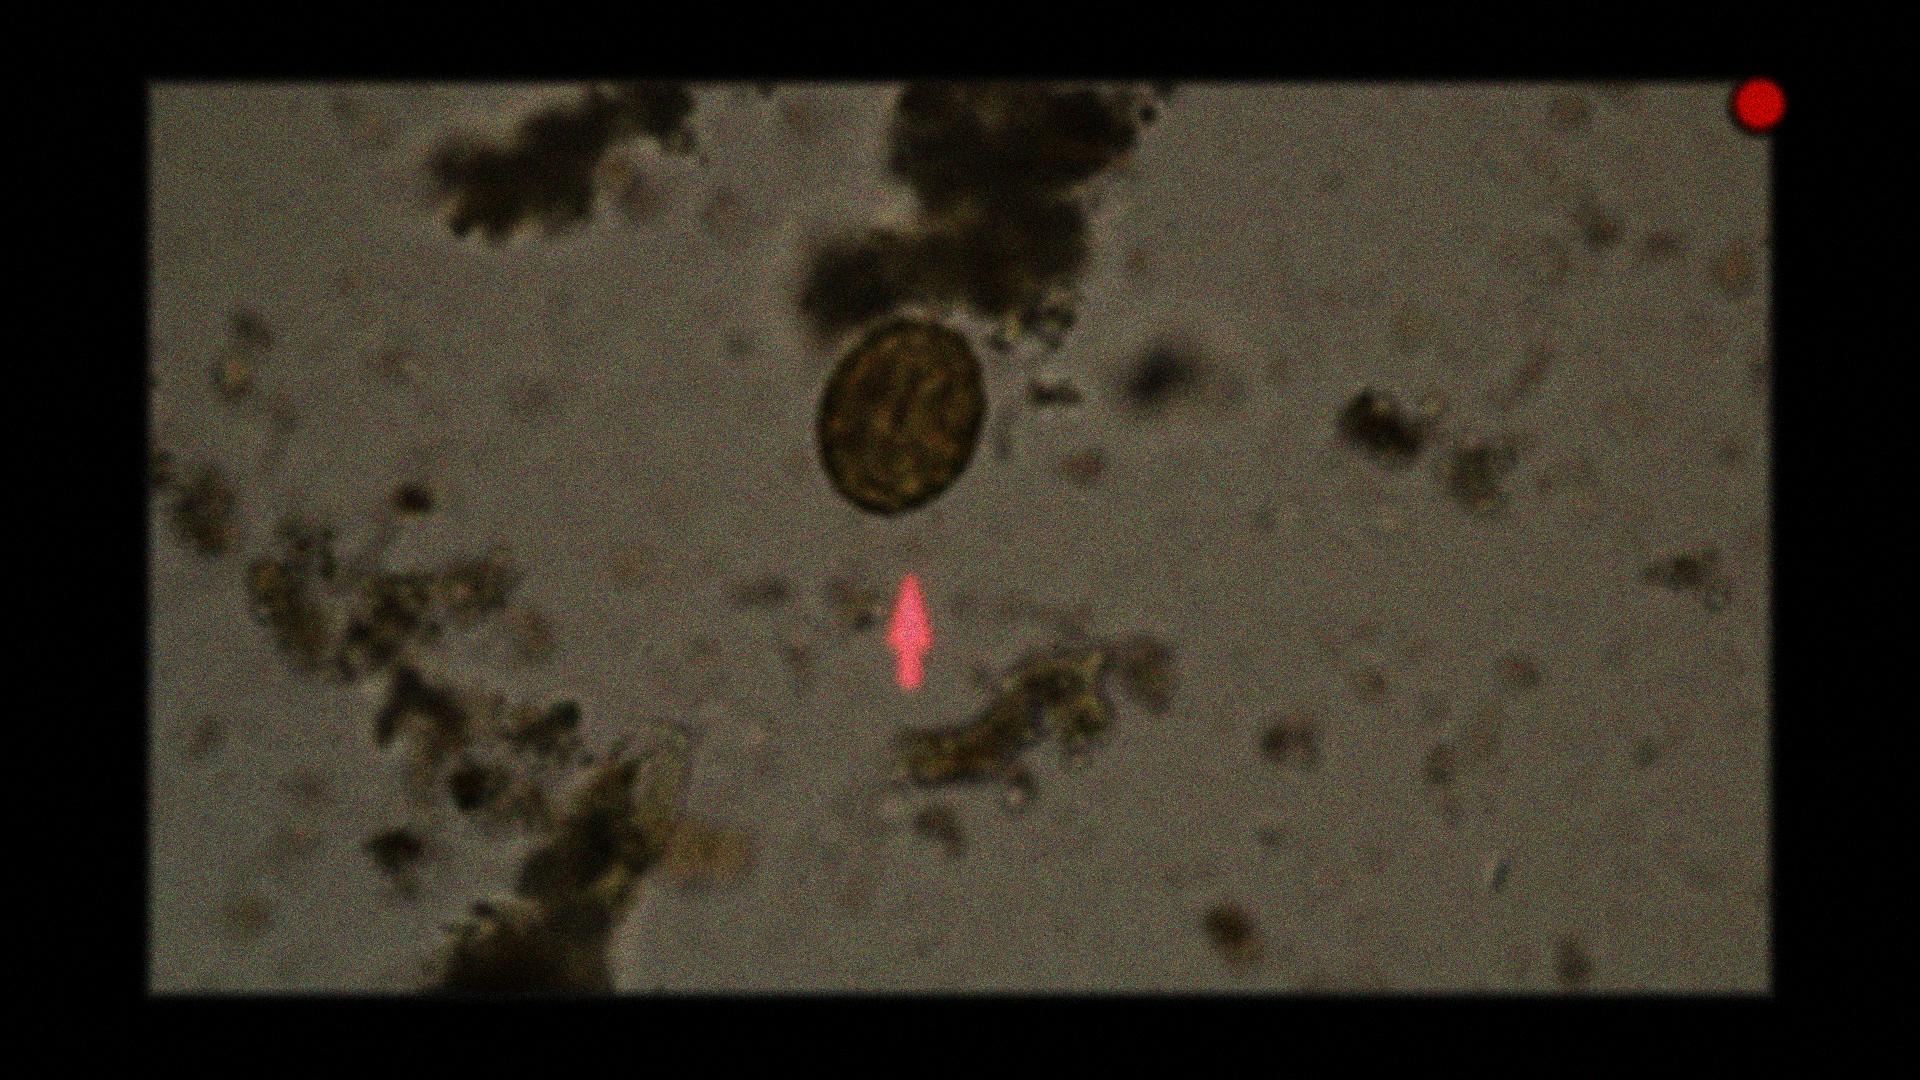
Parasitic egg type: Ascaris lumbricoides